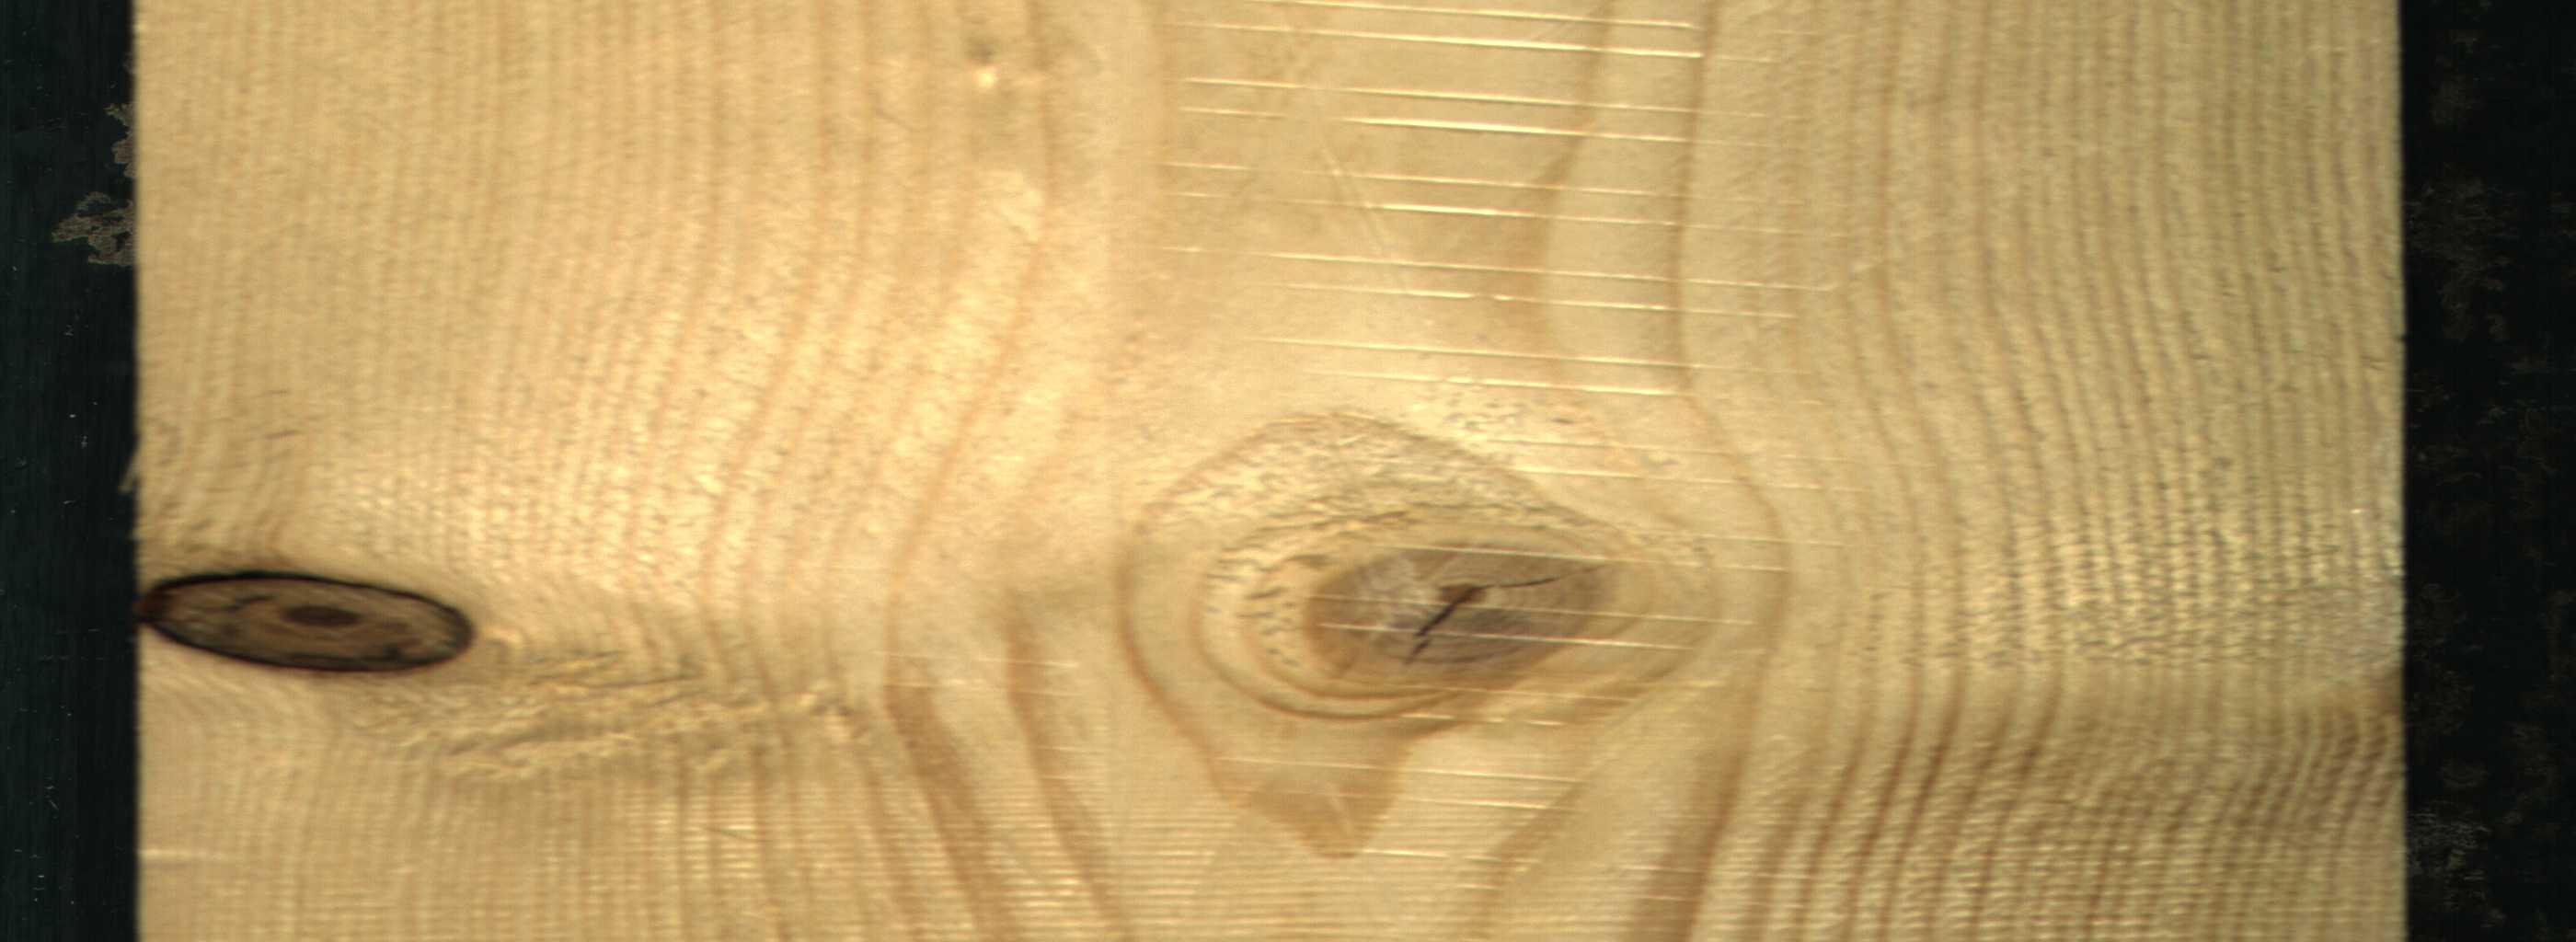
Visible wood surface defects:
knot_with_crack
Dead_Knot